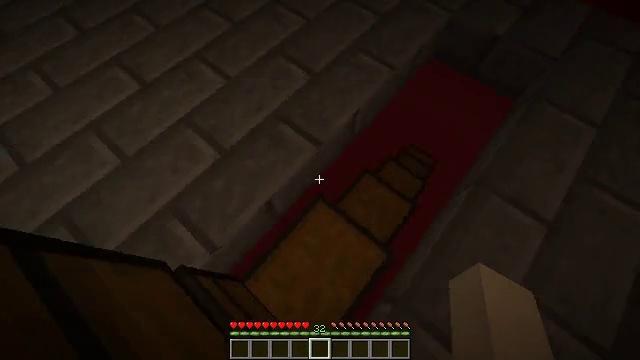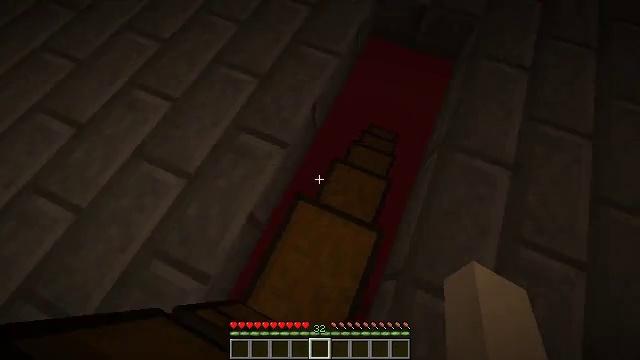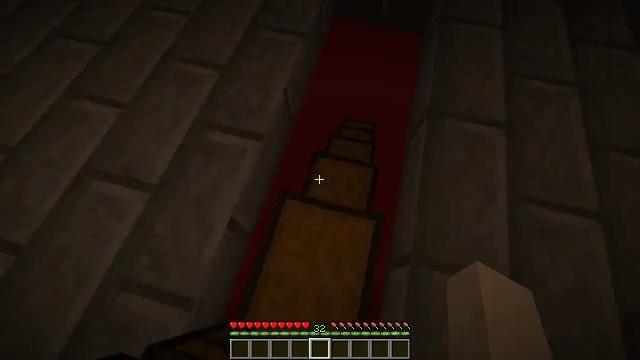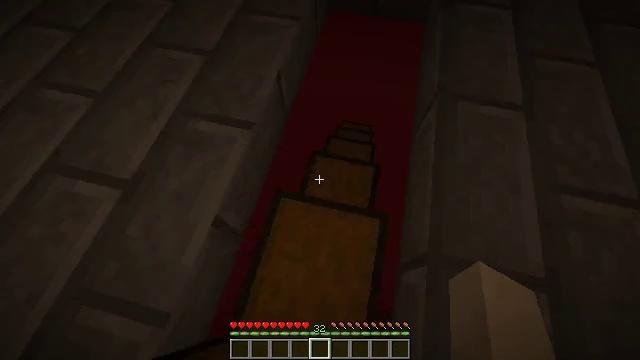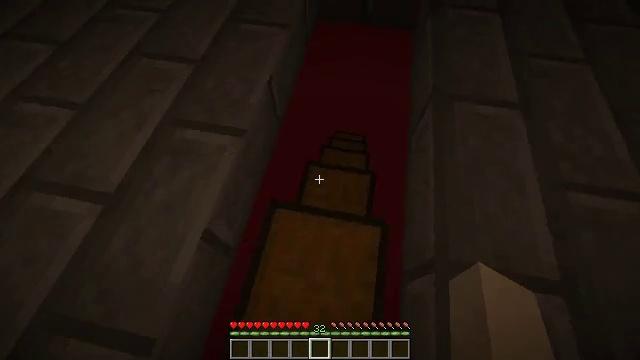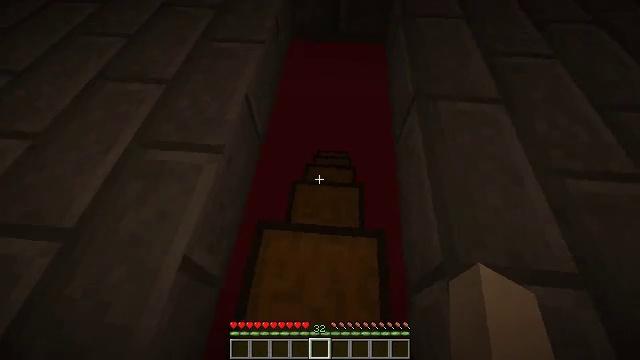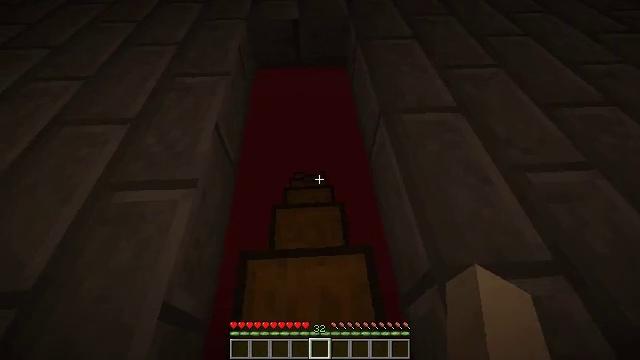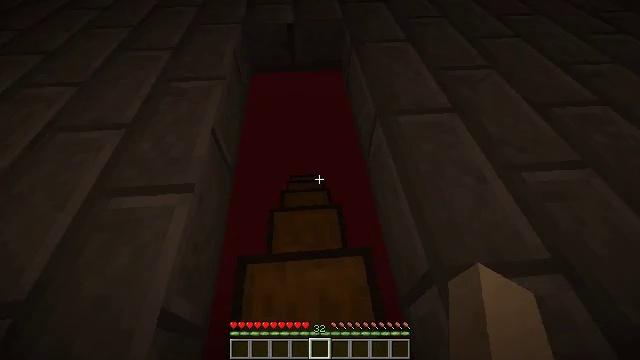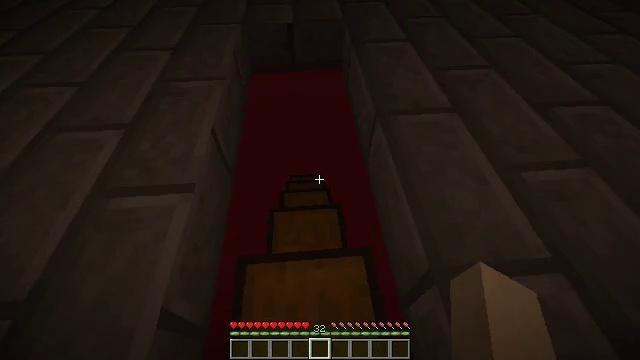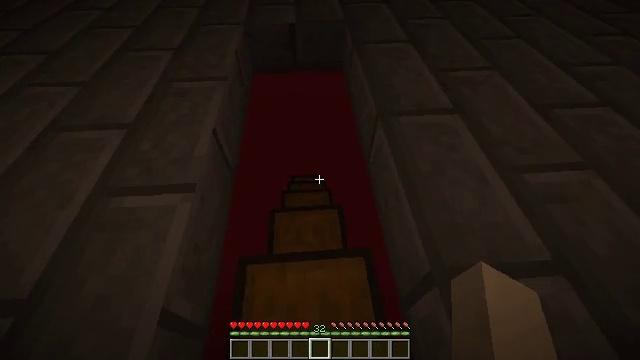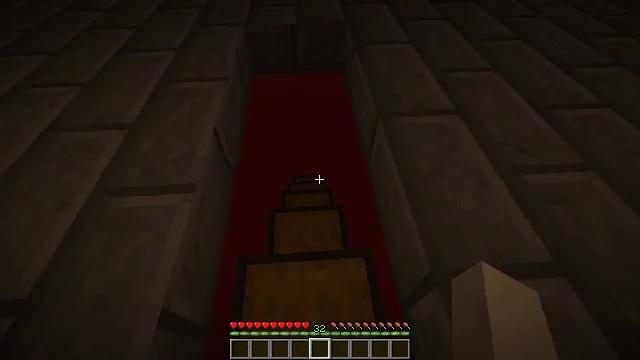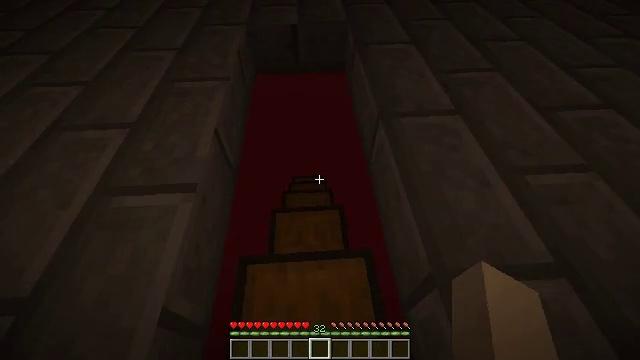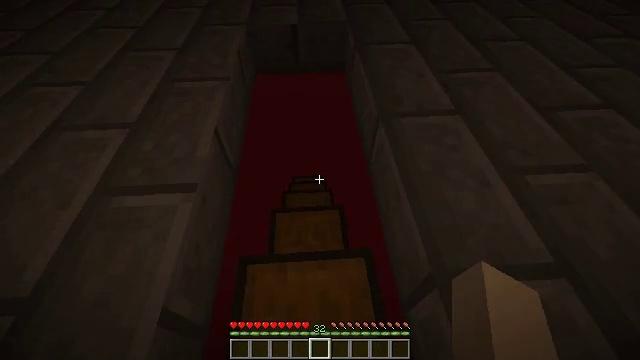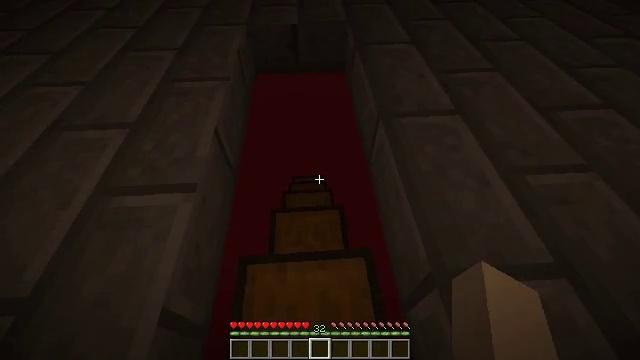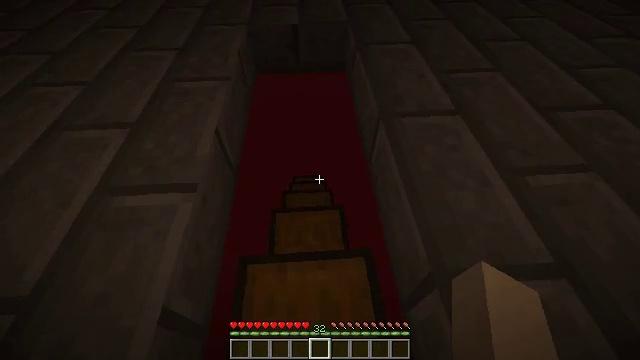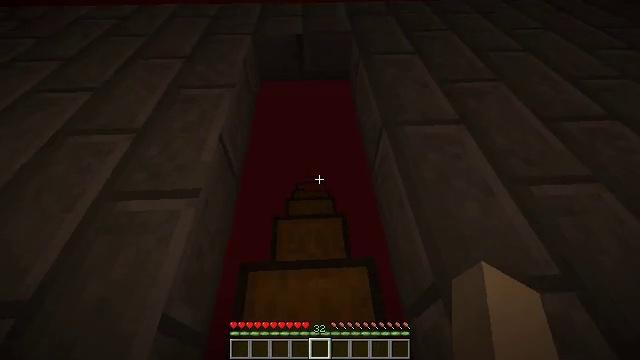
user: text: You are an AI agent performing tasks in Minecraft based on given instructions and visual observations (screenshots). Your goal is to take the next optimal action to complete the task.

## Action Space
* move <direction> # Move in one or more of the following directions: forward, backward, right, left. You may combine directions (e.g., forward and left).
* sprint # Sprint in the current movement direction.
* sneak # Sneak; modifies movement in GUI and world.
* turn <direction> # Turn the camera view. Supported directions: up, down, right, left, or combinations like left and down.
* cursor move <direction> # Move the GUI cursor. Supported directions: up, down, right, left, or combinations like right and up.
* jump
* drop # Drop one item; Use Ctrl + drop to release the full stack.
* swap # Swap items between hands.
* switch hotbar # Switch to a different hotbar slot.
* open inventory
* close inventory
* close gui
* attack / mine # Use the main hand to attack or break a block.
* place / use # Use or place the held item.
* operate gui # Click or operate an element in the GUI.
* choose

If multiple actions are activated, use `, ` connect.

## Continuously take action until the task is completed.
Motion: motion action
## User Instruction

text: Craft the gold ingot using the furnace.
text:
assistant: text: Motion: turn right
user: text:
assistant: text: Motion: turn right
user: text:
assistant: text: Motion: turn right and up
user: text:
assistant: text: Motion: turn right and up
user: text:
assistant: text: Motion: turn right and up
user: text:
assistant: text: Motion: turn right and up
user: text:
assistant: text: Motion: turn right
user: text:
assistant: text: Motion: no_op
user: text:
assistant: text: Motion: no_op
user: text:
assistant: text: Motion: no_op
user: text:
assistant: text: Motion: no_op
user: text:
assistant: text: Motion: no_op
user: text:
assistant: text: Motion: no_op
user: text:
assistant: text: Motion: no_op
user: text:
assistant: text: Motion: turn up
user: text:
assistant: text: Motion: turn up
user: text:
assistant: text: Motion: turn up
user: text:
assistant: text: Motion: no_op
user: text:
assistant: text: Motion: turn down
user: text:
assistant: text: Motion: turn left and down
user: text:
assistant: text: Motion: turn left
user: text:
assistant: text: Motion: turn left
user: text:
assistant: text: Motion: no_op
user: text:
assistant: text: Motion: no_op
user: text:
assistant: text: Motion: no_op
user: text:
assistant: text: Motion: no_op
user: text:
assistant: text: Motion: no_op
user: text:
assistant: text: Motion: no_op
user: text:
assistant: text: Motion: no_op
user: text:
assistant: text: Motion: no_op